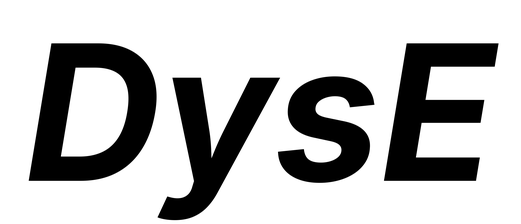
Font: Inter-Italic_Bold_Italic